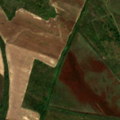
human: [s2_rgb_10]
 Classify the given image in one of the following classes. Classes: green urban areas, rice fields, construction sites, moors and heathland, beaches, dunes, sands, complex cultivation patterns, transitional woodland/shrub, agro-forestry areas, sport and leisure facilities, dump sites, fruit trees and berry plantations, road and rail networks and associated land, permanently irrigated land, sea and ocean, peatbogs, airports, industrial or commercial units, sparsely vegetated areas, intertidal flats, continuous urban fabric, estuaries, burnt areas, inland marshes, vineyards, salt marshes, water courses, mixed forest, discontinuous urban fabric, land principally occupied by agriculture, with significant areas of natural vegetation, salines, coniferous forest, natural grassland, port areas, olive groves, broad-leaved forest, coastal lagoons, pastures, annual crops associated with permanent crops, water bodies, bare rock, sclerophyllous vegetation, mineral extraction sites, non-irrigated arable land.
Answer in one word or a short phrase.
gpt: non-irrigated arable land, pastures, transitional woodland/shrub, water bodies